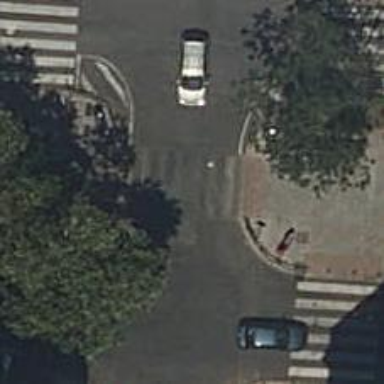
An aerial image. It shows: Uncontrolled crossing on the road.